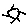
Label: sun